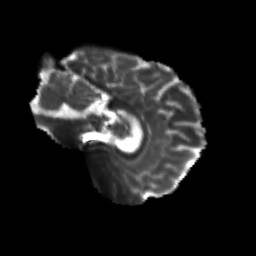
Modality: T2w
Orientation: sagittal
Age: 24
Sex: male
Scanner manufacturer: siemens
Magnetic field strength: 3 T
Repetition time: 3.5 s
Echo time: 0.113 s